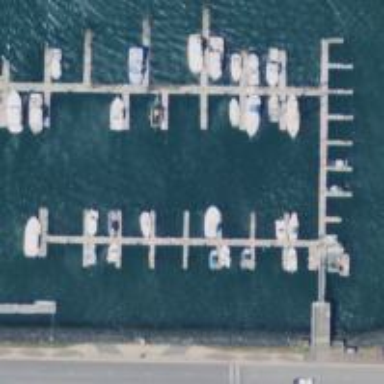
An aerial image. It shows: Man-made pier.